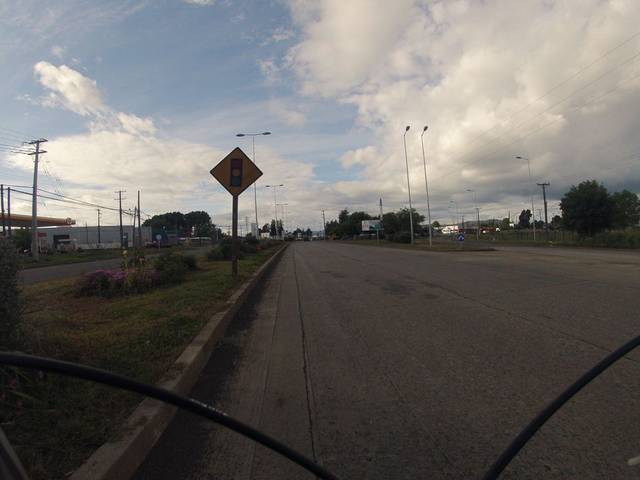
Region: Chile
Coordinates: -38.767, -72.609